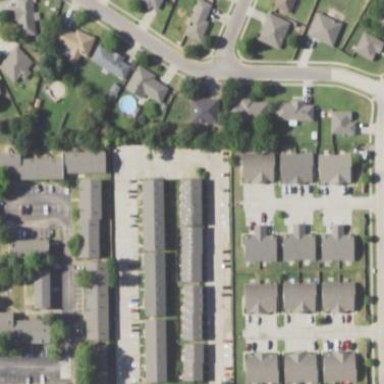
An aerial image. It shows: Image showing apartment complex.